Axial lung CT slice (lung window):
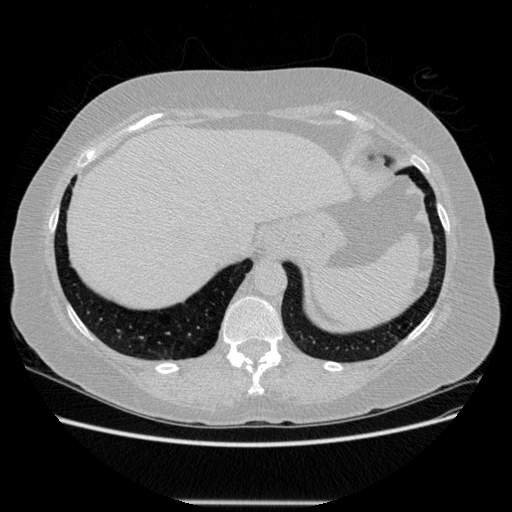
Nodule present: no